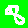
Digit: 8